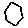
Label: hexagon